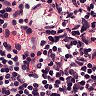
Metastatic tissue present: no